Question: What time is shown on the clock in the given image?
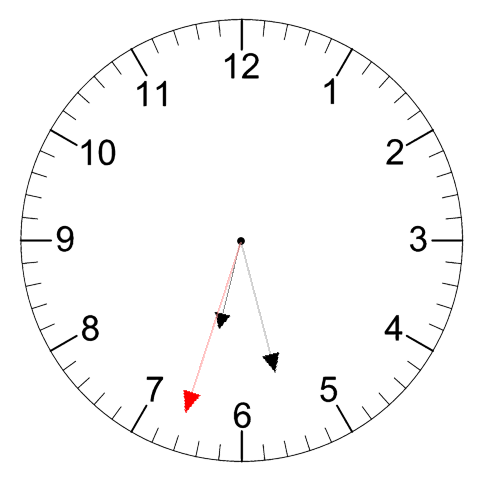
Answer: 06:27:33